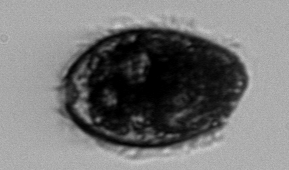
Label: Pleuronema